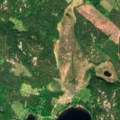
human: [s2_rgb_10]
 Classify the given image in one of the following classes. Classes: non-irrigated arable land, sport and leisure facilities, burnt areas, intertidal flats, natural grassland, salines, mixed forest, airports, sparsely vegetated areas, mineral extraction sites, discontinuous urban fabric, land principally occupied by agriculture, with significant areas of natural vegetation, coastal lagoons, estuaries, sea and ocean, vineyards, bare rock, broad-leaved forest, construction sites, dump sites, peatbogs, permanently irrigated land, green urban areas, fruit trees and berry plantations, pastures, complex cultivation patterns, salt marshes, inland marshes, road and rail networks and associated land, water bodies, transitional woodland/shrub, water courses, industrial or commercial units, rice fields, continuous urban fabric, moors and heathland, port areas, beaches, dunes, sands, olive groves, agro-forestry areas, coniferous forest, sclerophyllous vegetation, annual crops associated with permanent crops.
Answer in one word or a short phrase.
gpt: coniferous forest, water bodies